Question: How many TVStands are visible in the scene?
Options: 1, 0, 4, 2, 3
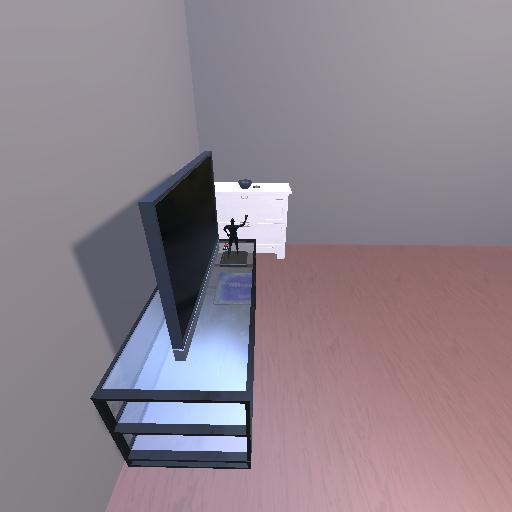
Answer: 1